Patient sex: M
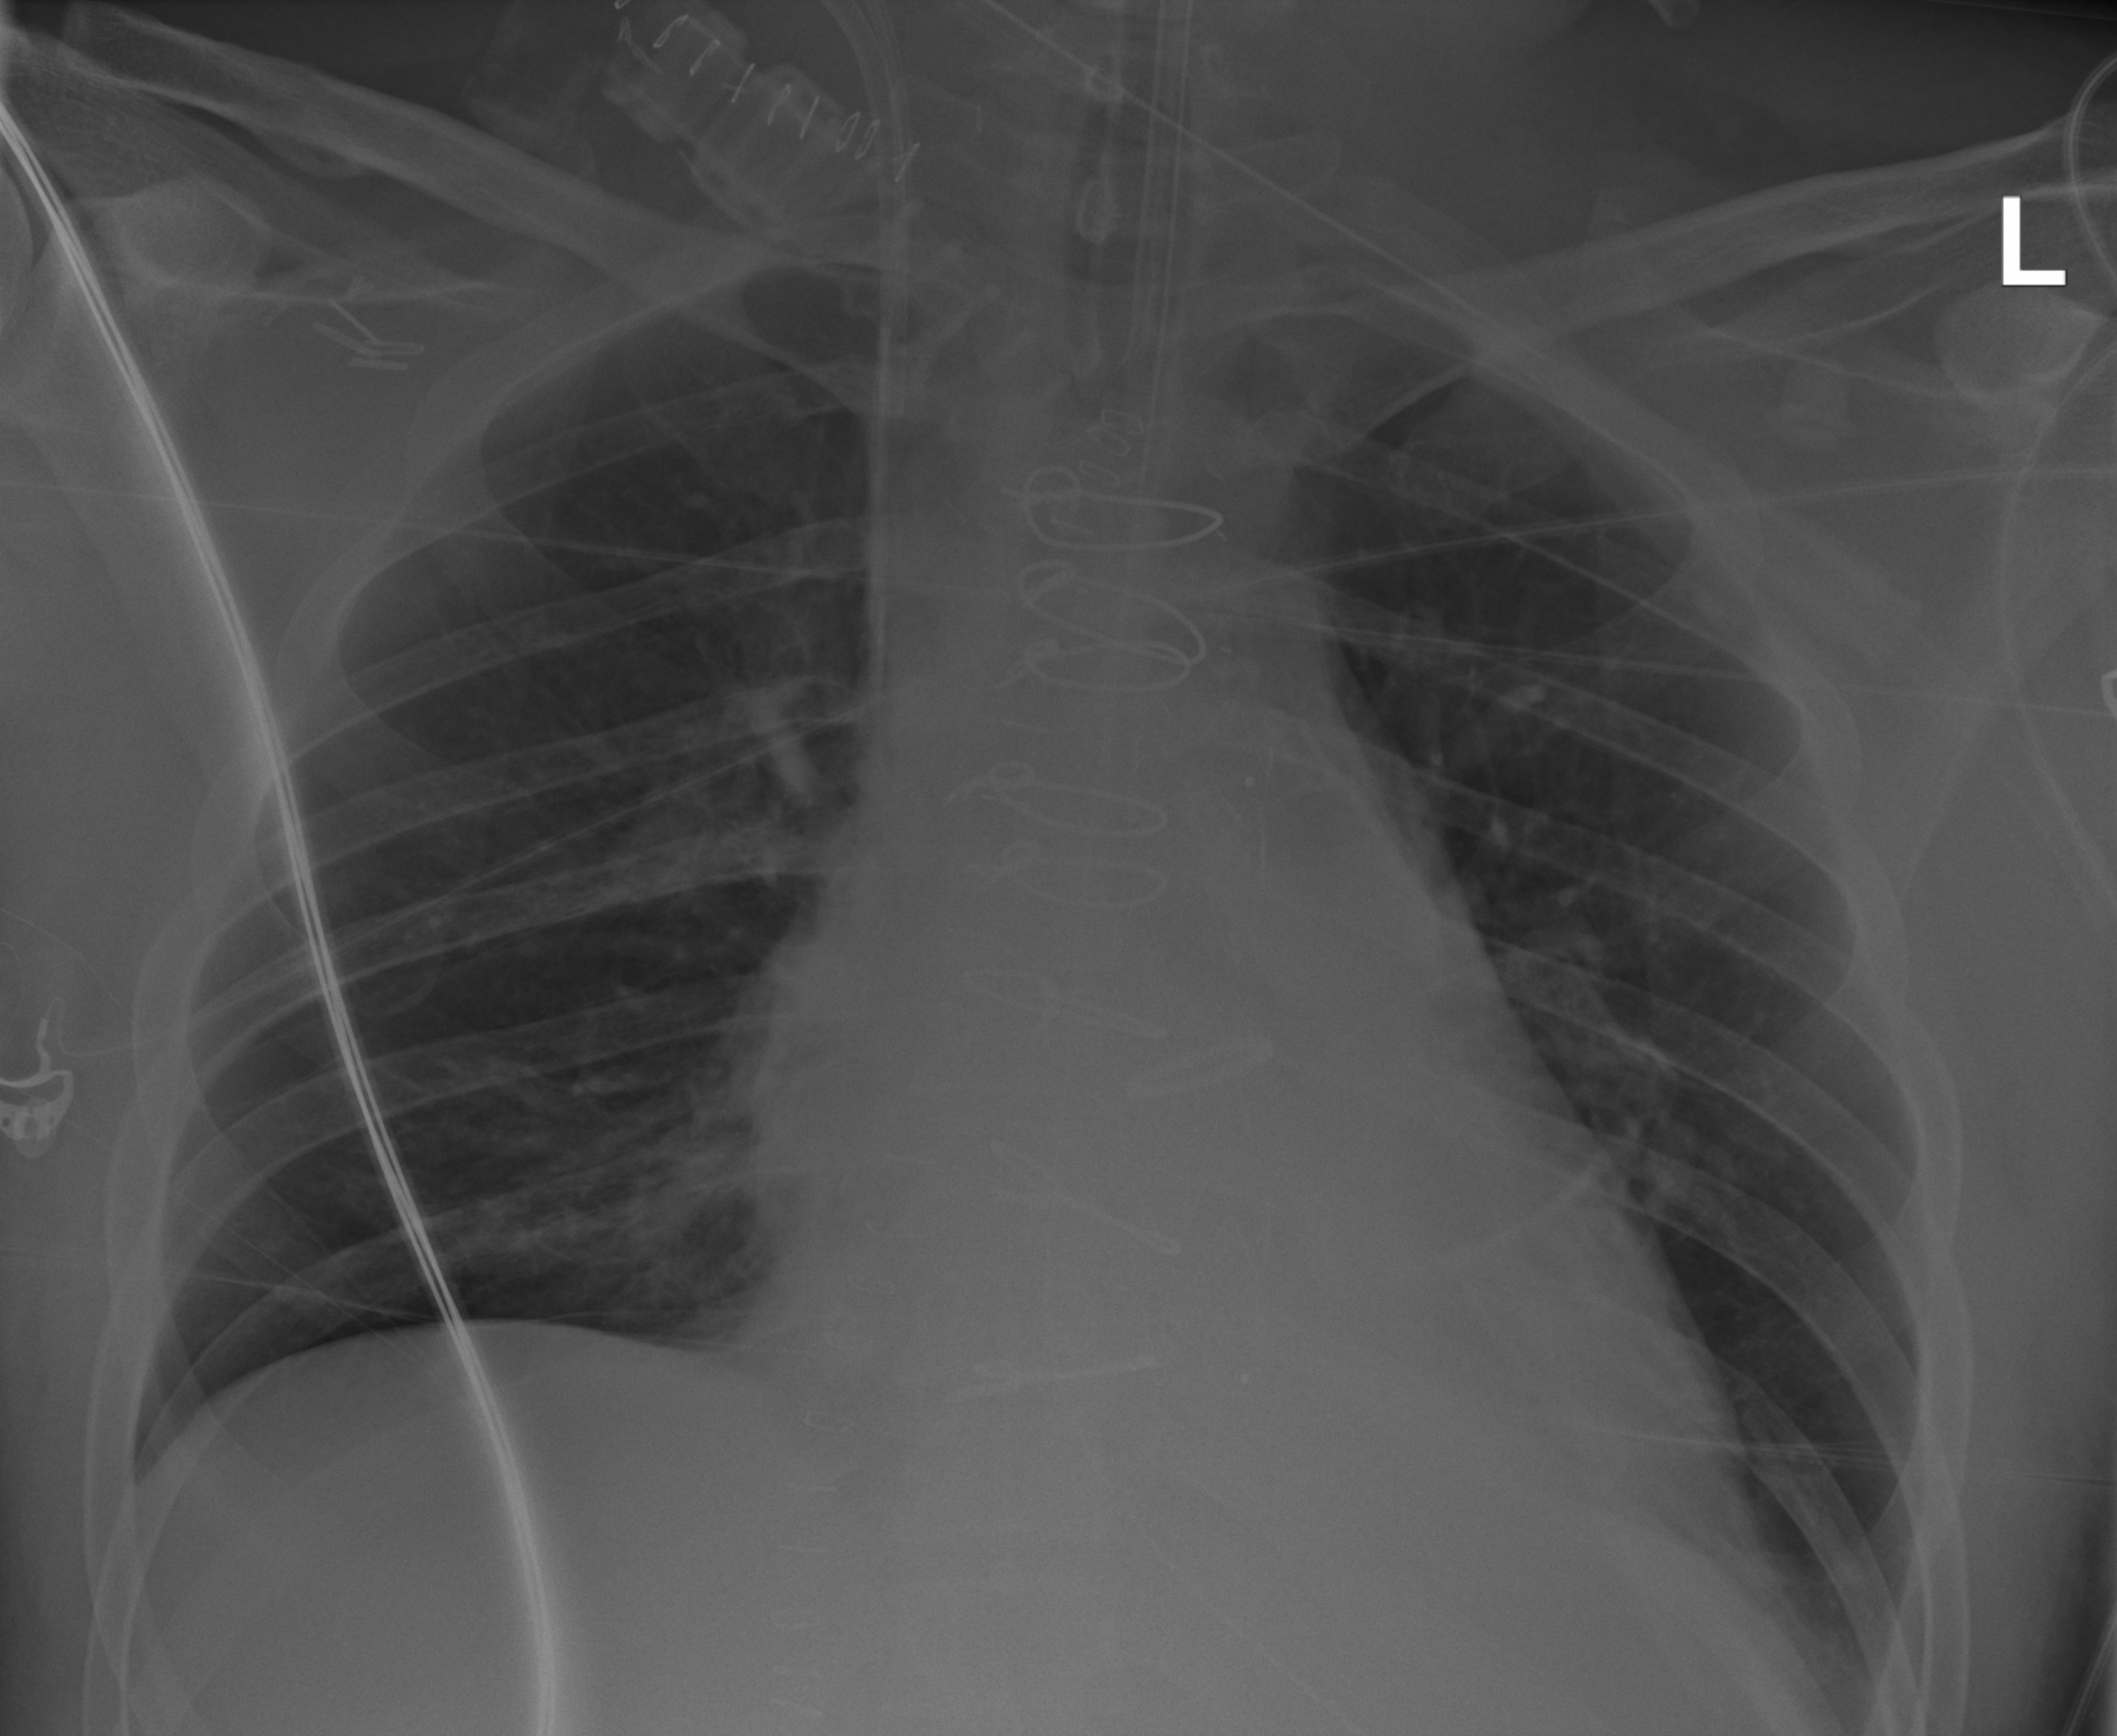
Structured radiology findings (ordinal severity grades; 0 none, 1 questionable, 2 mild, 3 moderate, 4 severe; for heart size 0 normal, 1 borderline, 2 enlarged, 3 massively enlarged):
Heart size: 2
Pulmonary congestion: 0
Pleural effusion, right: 0
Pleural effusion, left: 0
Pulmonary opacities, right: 0
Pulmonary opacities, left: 0
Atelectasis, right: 2
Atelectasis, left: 0